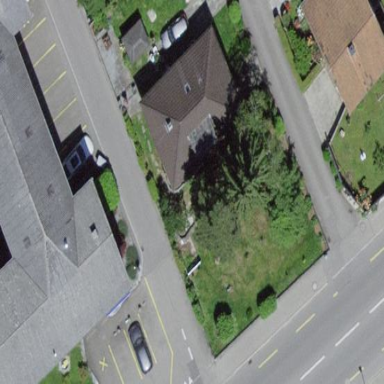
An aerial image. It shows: Simple and straightforward house.